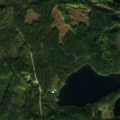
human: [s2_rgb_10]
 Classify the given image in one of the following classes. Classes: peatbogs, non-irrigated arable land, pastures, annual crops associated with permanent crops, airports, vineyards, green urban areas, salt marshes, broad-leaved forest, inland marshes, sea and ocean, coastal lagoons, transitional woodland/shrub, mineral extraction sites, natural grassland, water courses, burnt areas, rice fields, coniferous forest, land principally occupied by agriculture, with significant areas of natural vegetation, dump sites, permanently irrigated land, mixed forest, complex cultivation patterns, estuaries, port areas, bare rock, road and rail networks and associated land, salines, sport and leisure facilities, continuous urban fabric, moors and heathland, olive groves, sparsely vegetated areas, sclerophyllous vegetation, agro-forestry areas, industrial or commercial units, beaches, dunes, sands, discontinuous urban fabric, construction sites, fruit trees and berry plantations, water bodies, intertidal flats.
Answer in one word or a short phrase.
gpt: coniferous forest, mixed forest, transitional woodland/shrub